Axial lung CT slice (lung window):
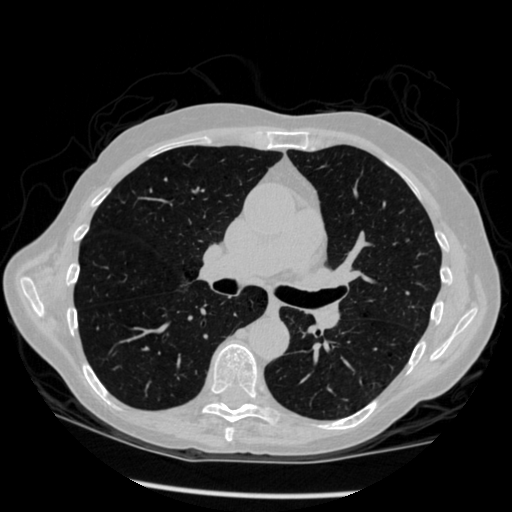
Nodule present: no